Aerial crown-view tile of a tropical tree (Barro Colorado Island, Panama), acquired 20250512:
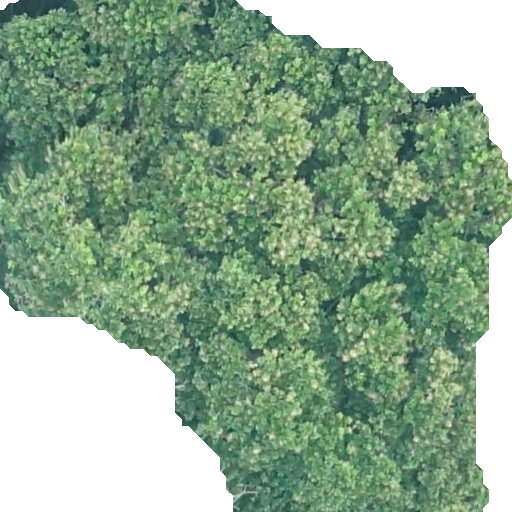
Species: Anacardium excelsum
GBIF accepted scientific name: Anacardium excelsum
Crown area: 336.616 m²